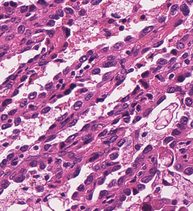
Tumor epithelial tissue: yes
Tumor-associated stroma tissue: no
Normal tissue: no